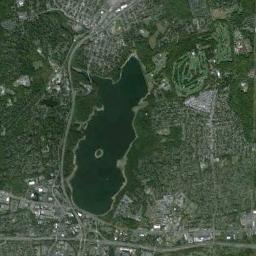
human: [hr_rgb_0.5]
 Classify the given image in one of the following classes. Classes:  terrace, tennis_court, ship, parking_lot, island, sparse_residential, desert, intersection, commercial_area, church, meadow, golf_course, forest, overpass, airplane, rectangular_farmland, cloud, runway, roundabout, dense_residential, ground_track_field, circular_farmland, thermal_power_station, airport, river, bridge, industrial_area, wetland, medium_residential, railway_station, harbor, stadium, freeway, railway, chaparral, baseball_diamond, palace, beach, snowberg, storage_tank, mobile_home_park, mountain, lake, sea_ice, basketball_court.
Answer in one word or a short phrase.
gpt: lake